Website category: university
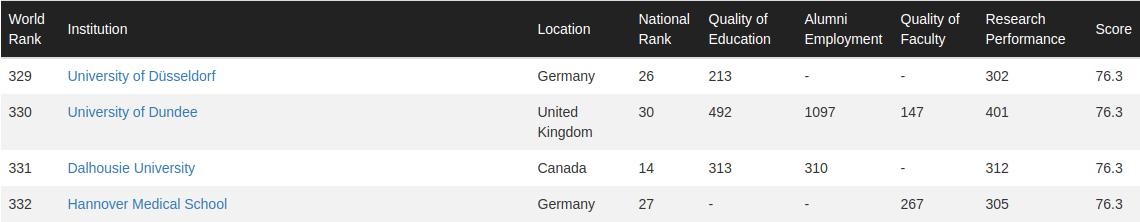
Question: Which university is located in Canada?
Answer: Dalhousie University

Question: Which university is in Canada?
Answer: Dalhousie University

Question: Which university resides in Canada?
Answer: Dalhousie University

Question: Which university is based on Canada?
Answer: Dalhousie University

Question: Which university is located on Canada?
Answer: Dalhousie University

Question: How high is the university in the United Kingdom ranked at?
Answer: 330

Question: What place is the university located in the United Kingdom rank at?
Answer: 330

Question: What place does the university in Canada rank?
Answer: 331

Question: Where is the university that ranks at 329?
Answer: Germany

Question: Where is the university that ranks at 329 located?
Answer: Germany

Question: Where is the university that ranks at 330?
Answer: United Kingdom

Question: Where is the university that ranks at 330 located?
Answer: United Kingdom

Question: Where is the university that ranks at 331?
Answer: Canada

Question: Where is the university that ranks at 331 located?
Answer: Canada

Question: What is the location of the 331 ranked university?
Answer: Canada

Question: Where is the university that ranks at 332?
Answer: Germany